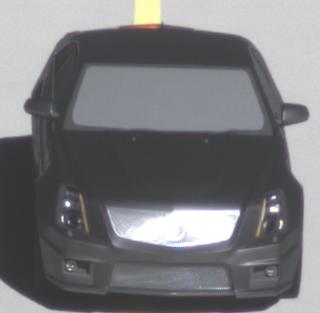
Make: Cadillac
Model: CTS-V
Detailed model: CTS-V (II) Limousine
Model produced from: 2008/11
Model produced until: 2010/12
Doors: 4
Color: gray
Road condition: dry road
Daytime: morning or afternoon
Contrast: high contrast